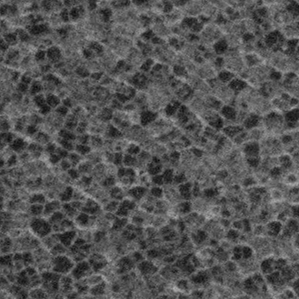
Label: frost